Question: I've made a simple <URL> with :
'''
<script id='a' type="text/javascript">
{a:1} //dummy value
var a=1;
</script>
'''
And then :
'alert($("#a").text());'
The result was :

However - is there any way to access the content when using 'src' ?
example :
'<script id='a' src="myjs.js" type="text/javascript"></script>'
This NOT seems to be working
In other words :
> if you have '<script src="src">contents</script>' - how to get "contents"
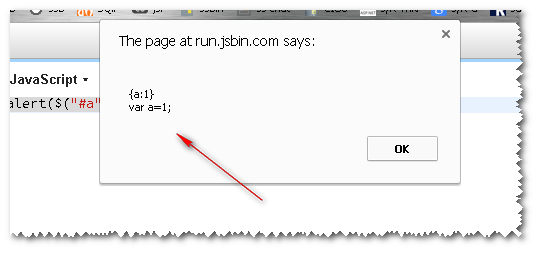
Answer: From <URL>,
> This attribute specifies the URI of an external script; this can be used as an alternative to embedding a script directly within a document. script elements with an src attribute specified have a script embedded within its tags.